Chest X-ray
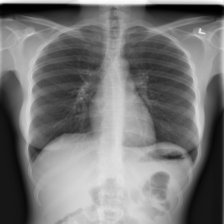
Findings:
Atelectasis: negative
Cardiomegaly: negative
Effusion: negative
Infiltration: positive
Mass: negative
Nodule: negative
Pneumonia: negative
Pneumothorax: negative
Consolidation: negative
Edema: negative
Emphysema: negative
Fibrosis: negative
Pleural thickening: negative
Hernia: negative